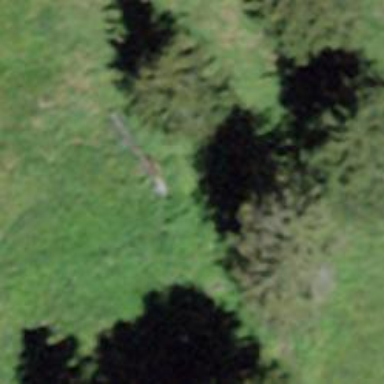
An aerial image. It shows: Needle-leaved tree in natural setting.